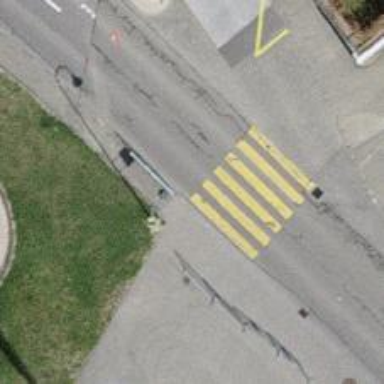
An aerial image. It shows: Marked crossing on the road.